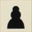
Piece: bP